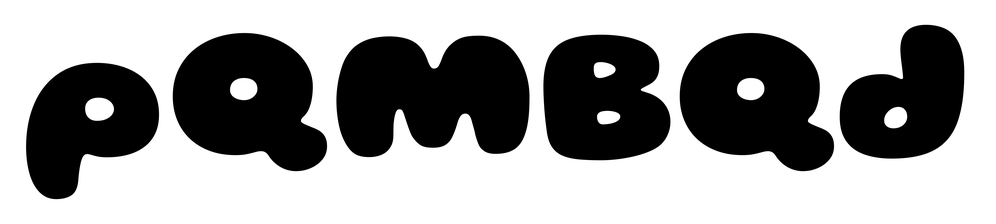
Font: Gluten_Black